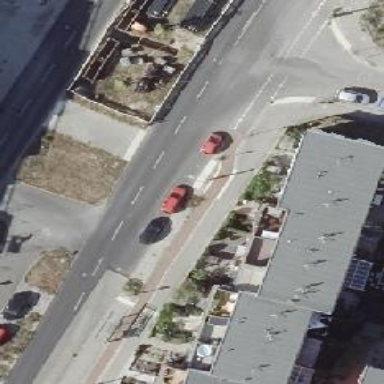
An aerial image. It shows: Uncontrolled footway crossing with median island.